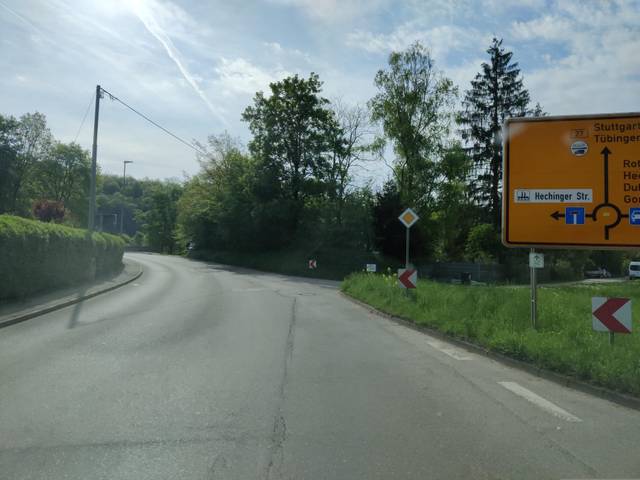
Region: Germany
Coordinates: 48.488, 9.066